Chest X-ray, AP view. Patient: 51 years old, sex F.
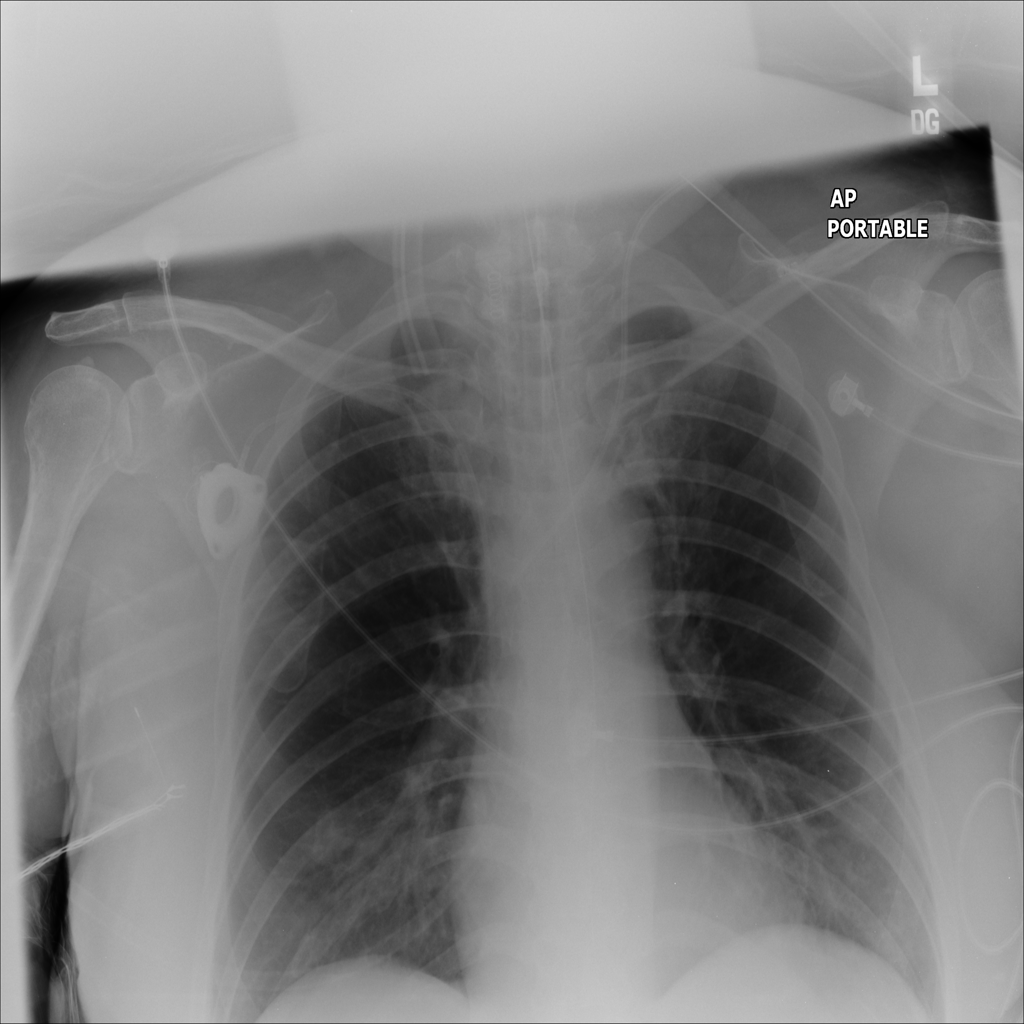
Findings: No Finding